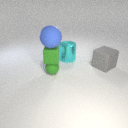
large gray rubber cube behind small green rubber sphere